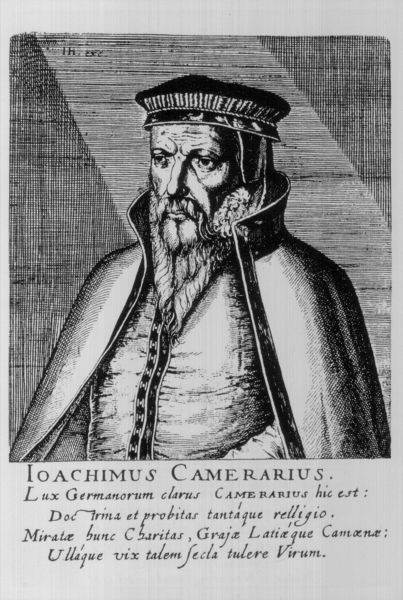
Titel: Bildnis des Joachim Camerarius I (eig. Kammermeister)
Künstler: Hendrik (d.Ä.) Hondius
Institution: (Seriendruck)
Schlagwörter: mann, schatten, umhang, weiß, grau, hintergrund, hut, licht, mund, nase, profil, schwarz, stirn, blick, alt, bart, jacke, kappe, mütze, schnurrbart, arm, augen, falten, kragen, vollbart, bildnis, portrait, porträt, signatur, halbfigur, mantel, adel, kinn, renaissance, schrift, wangen, grafik, ausdruck, bordüre, ernst, inschrift, streifen, knöpfe, knopfleiste, weste, hoch, name, buch, religion, druck, schraffur, schwarz weiß, holzstich, radierung, stich, scharz, text, strich, spitzbart, barett, mittelalter, wams, halbkörper, adelig, kupferstich, krag, latein, lateinisch, geischt, joachim, mante, huch, lux, halbkörperportrait, camerarius, joachim camer, schwarz weiss hut, ioachimus camerarius, german